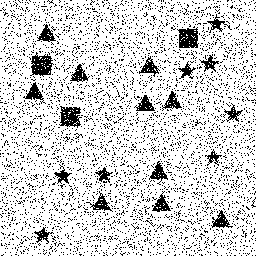
Squares: 3
Triangles: 10
Stars: 8
Total shapes: 21